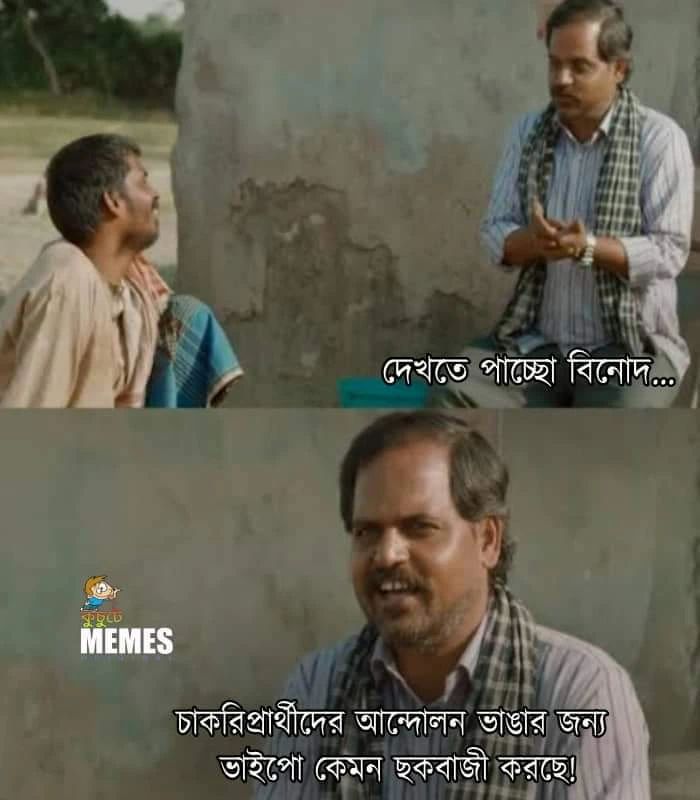
Text: দেখতে পাচ্ছো বিনোদ... চাকরি প্রার্থীদের আন্দোলন ভাঙার জন্য ভাইপো কেমন ছকবাজী করছে!
Label: Hate
Hate category: Political
Targeted group: Organization